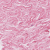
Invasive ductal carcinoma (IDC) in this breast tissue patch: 0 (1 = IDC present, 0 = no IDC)